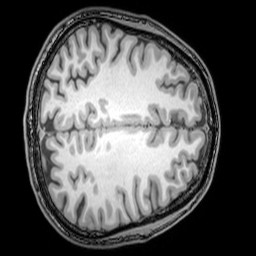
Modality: T1w
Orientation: axial
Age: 26
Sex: male
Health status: healthy
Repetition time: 0.081 s
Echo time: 0.037 s